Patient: sex F, age 33
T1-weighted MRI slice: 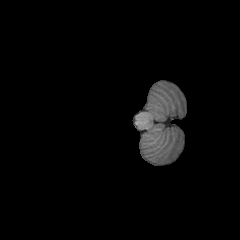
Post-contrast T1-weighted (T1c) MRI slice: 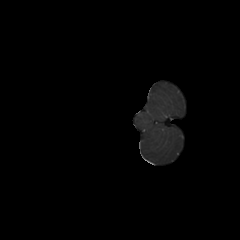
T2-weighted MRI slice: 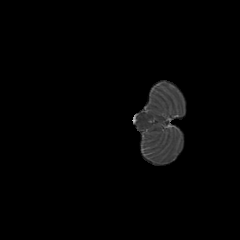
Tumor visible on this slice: no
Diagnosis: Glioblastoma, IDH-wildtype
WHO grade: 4